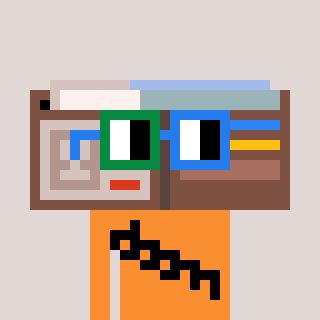
a pixel art character with square green and blue glasses, a wallet-shaped head and a orange-colored body on a warm background